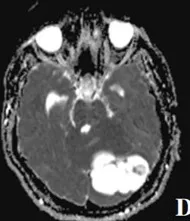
A 42-years-old male with cystic intracranial solitary fibrous tumor. (C, D) A high signal on diffusion-weighted imaging (DWI), and a low signal on apparent diffusion coefficient (ADC).
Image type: radiology (mri)